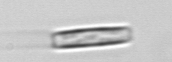
Label: pennate_Thalassionema